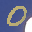
Label: 0